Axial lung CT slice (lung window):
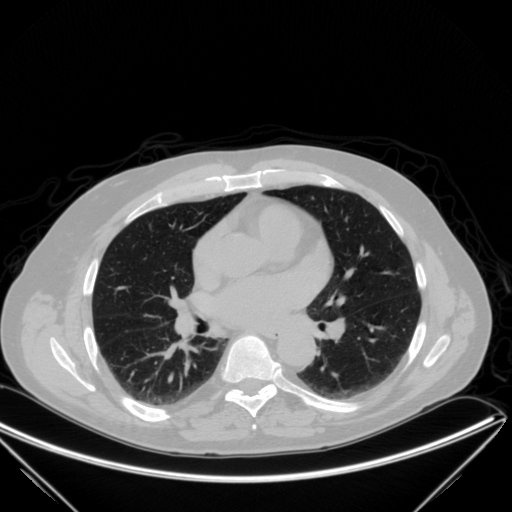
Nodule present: no